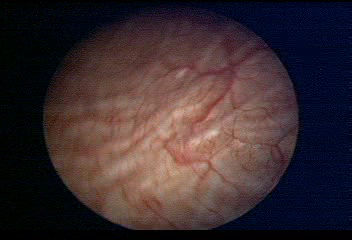
Modality: WLC
Class: Normal mucosa
Bladder cancer association: No